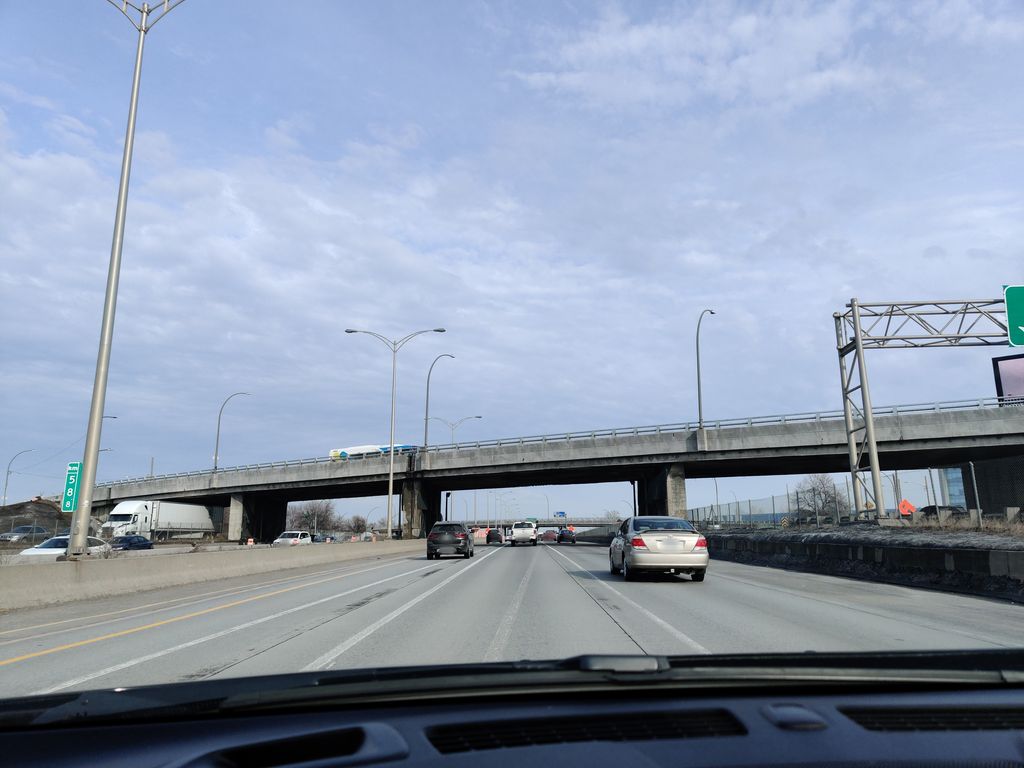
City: montreal